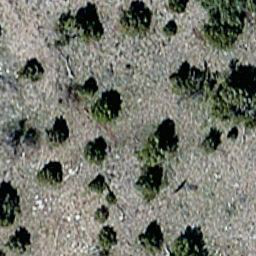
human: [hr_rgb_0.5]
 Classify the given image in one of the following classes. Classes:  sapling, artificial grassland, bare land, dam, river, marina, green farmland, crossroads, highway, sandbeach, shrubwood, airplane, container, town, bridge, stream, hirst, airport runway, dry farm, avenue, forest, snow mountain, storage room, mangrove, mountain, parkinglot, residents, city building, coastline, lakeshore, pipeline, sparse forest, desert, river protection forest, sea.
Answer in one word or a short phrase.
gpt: sparse forest